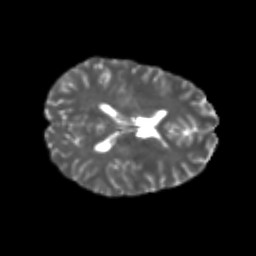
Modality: T2w
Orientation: axial
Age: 22
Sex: male
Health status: healthy
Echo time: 0.074 s